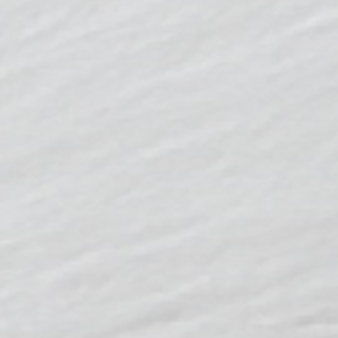
Label: other